Interaction volume radius: 5 \u00c5
Interaction volume height: 30 \u00c5
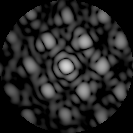
Disorder parameter: 0.2941